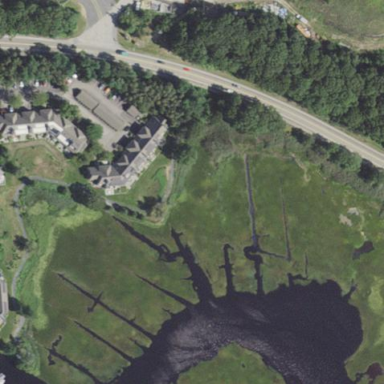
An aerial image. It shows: Marsh wetland.